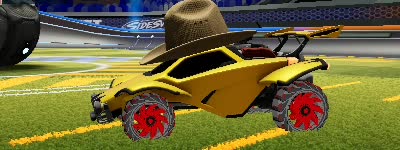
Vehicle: octane